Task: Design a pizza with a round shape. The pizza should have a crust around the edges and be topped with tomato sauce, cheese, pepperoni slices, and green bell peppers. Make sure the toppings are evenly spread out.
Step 491:
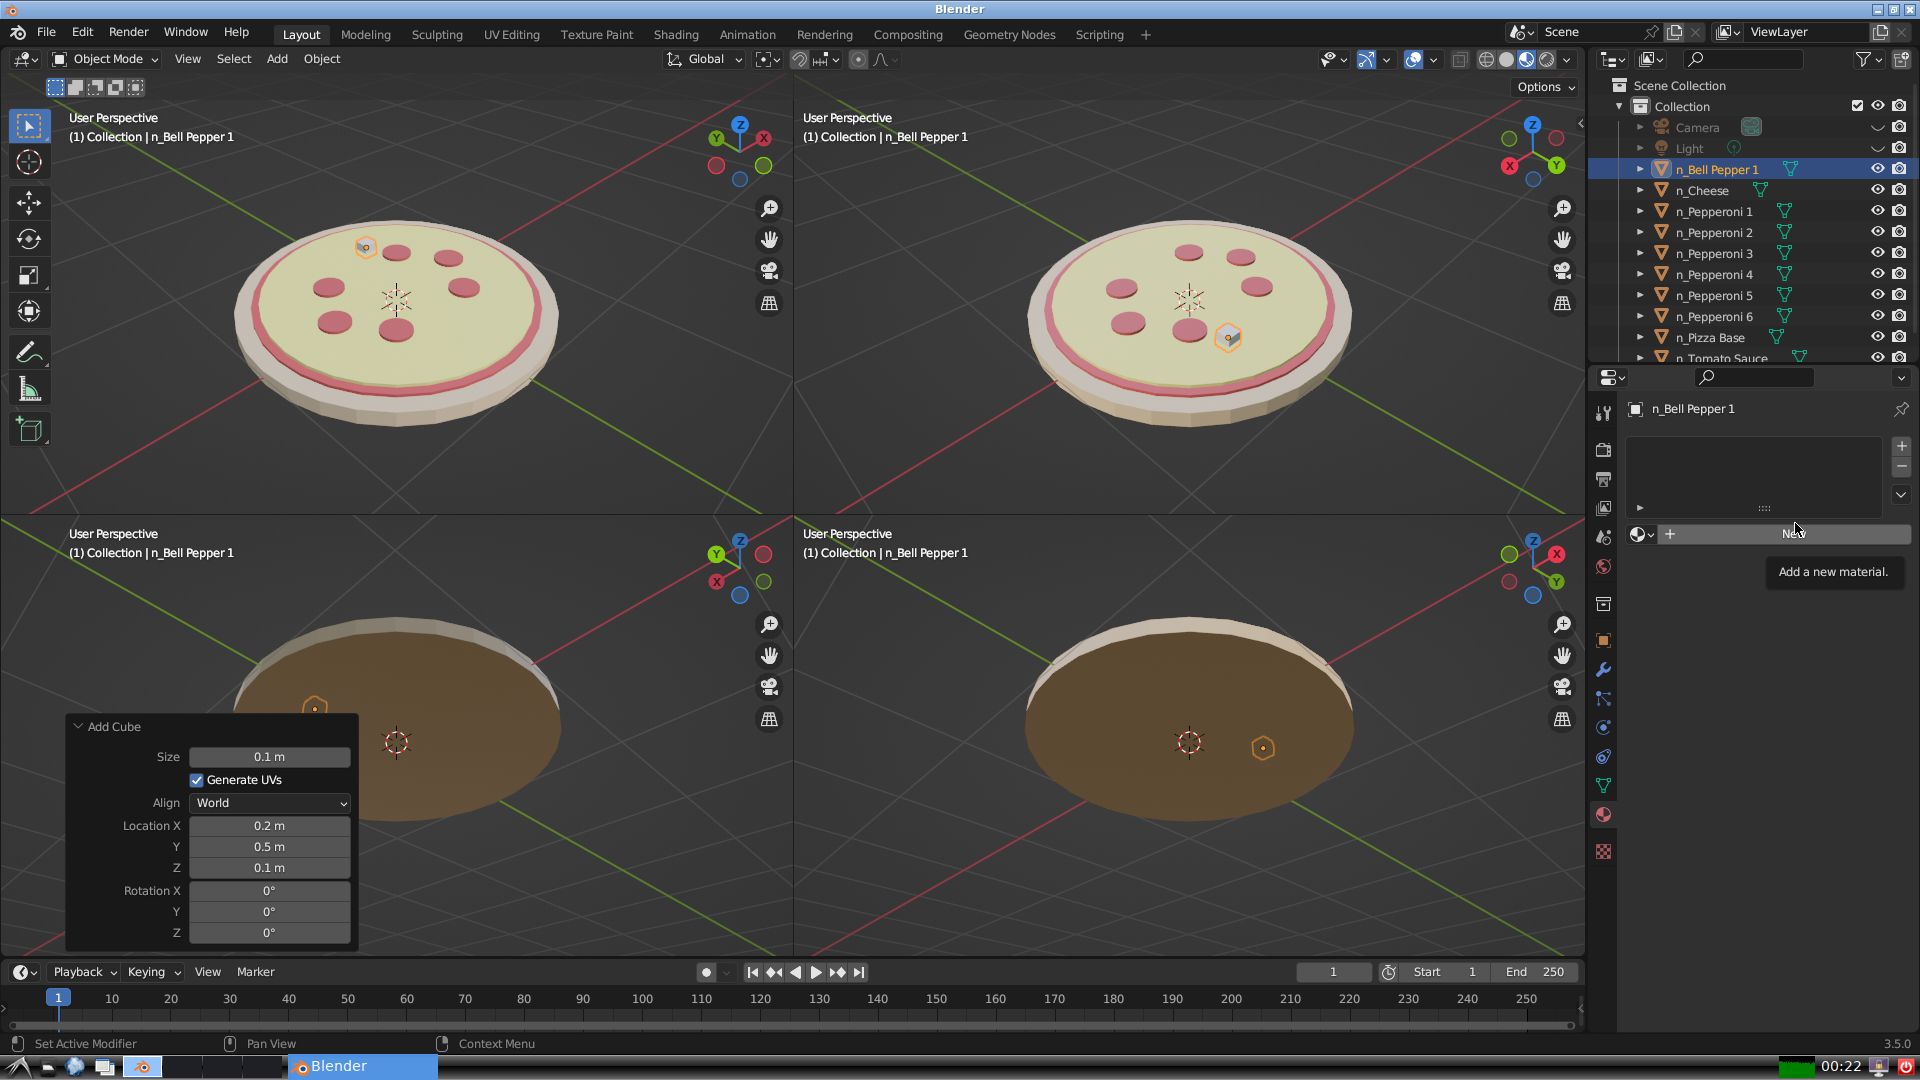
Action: click: no